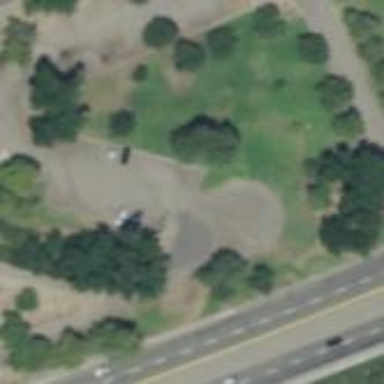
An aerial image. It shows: Grassy park area with grass and trees.